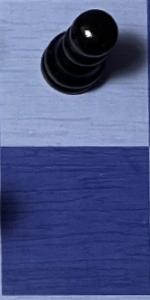
Label: Empty